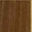
Piece: xx